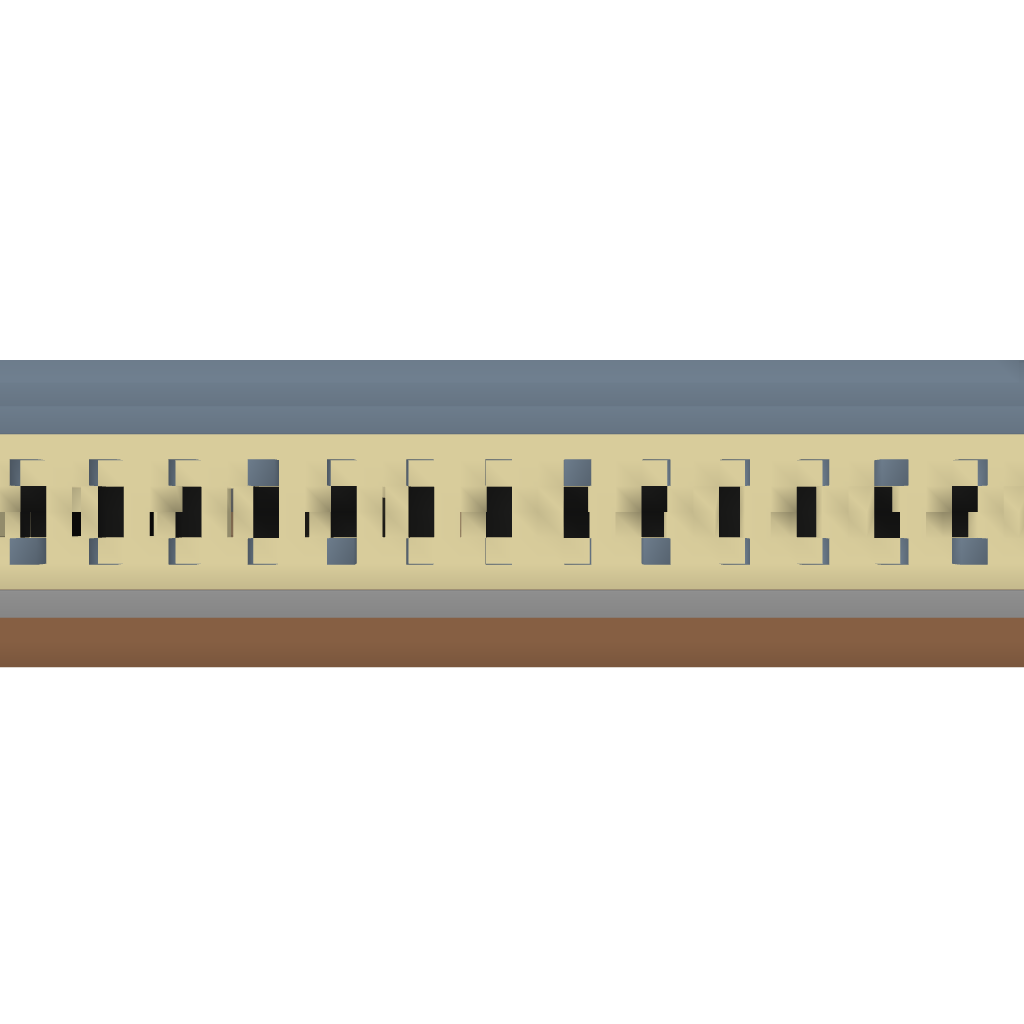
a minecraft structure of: Medieval Cloister